Aerial crown-view tile of a tropical tree (Barro Colorado Island, Panama), acquired 20241014:
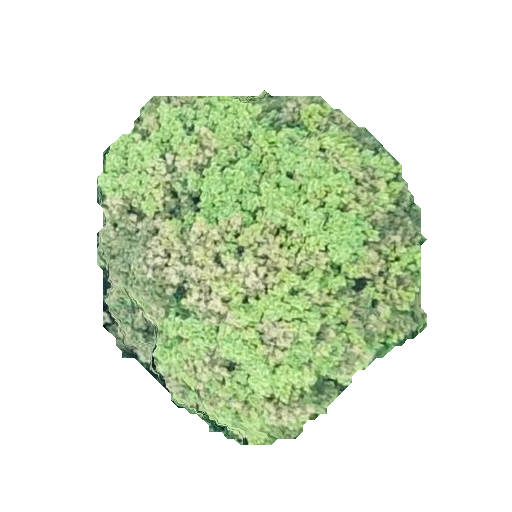
Species: Prioria copaifera
GBIF accepted scientific name: Prioria copaifera
Crown area: 136.966 m²